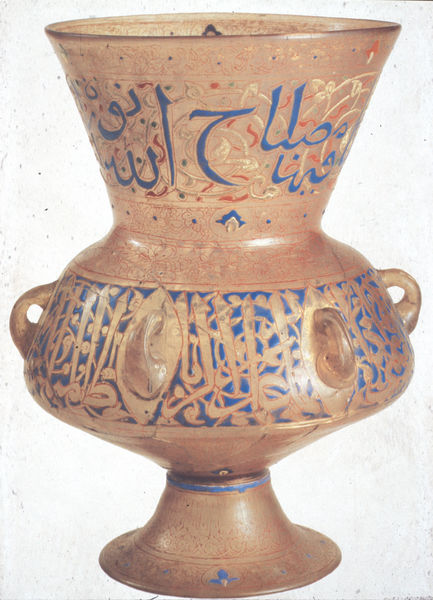
Titel: Lampe, mameluckisch
Künstler: unbekannt
Standort: Boston (Massachusetts)
Institution: Museum of Fine Arts
Schlagwörter: blau, fuß, weiß, gelb, ocker, braun, bunt, hintergrund, licht, mund, orange, schmuck, zeichen, blüte, rot, muster, ornament, sockel, hals, erde, gold, rund, henkel, keramik, krug, ranken, ton, vase, schrift, farben, linien, massiv, rand, inschrift, glanz, ornamente, verzierung, glänzend, bauch, edel, schriftzeichen, hoch, bemalt, foto, fotografie, oben, punkte, griff, becher, gefäß, orient, orientalisch, form, asien, kupfer, text, buchstaben, mosaik, photo, verziert, fries, musterung, griffe, öffnung, arabisch, stäbe, antik, verschlungen, trichter, bemalung, mittelfeld, gegenstand, kunsthandwerk, objekt, hänkel, standfuß, glasur, arabien, islam, gebrannt, verse, verzierungen, konisch, kostbar, bauchig, schirft, kalligraphie, voll, schriftzüge, gießen, indisch, kalligrafie, koran, bauchige vase, behältniss, konische öffnung, krus, trichterförmig, ösen, inka, hyroglyphen, afrikanisch, suren, schindler, beaun, gießem